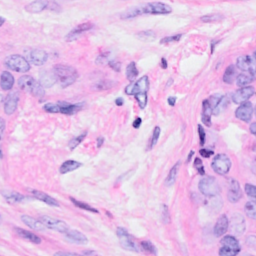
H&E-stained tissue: Breast